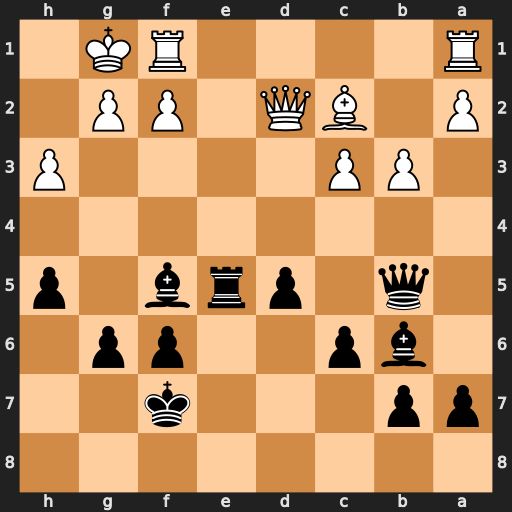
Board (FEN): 8/pp3k2/1bp2pp1/1q1prb1p/8/1PP4P/P1BQ1PP1/R4RK1
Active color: b
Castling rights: -
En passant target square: -
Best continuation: Re2 Qh6 Bxc2